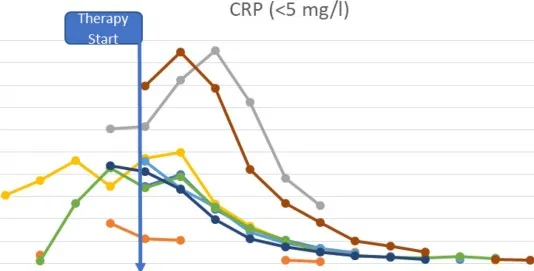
CRP.
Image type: pathology (immunostaining)